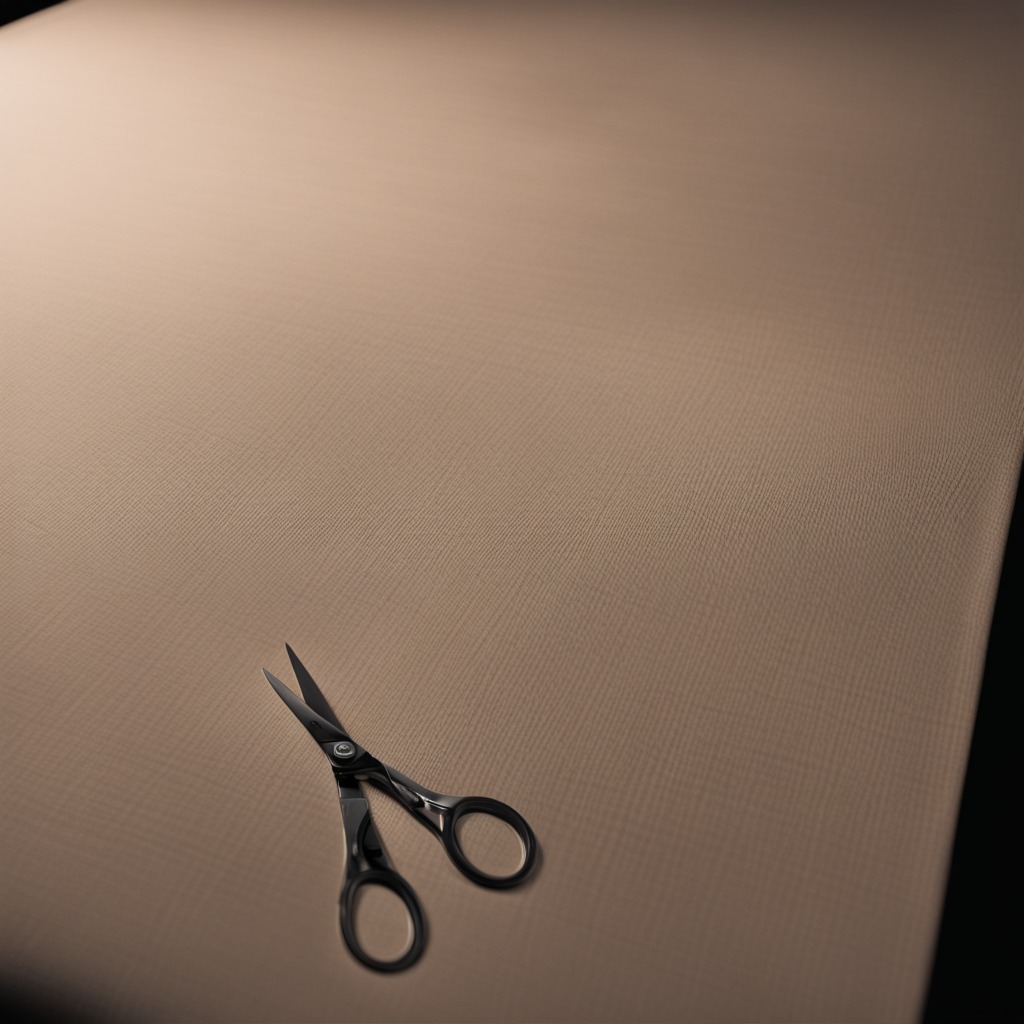
A scissor lies on a wooden table in a workshop at night.